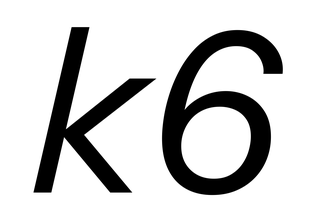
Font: InstrumentSans-Italic_Italic